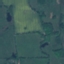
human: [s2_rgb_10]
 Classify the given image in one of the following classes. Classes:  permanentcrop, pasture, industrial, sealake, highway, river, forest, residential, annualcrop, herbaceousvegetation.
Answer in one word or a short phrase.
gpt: Pasture